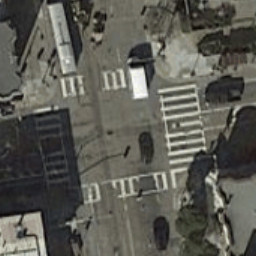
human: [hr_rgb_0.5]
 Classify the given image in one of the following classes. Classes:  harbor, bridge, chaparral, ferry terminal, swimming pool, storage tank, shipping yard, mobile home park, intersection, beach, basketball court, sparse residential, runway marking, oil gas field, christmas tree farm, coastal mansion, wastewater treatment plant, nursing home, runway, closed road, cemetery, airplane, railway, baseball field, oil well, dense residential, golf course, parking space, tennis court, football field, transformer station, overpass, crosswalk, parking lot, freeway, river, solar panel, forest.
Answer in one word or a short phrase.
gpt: crosswalk